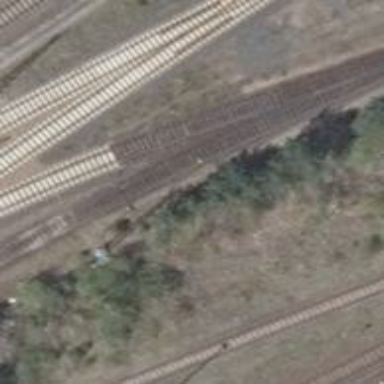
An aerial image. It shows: Rail yard with electrified contact lines for railway operations.